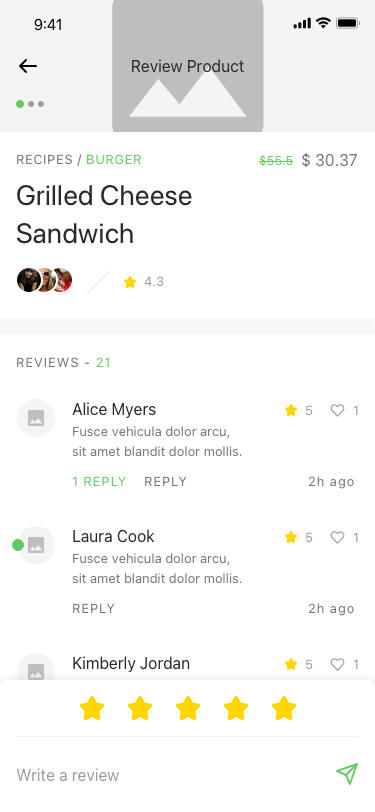
Text in this UI design:
5
1
Nina Neno
Fusce vehicula dolor arcu,
sit amet blandit dolor mollis.
5
1
1 reply
reply
2h ago
Kimberly Jordan
Fusce vehicula dolor arcu,
sit amet blandit dolor mollis.
5
1
reply
Laura Cook
Fusce vehicula dolor arcu,
sit amet blandit dolor mollis.
2h ago
5
1
1 reply
reply
2h ago
Alice Myers
Fusce vehicula dolor arcu,
sit amet blandit dolor mollis.
REVIEWS - 21
4.3
Grilled Cheese
Sandwich
recipes / burger
$ 30.37
$55.5
Review Product
Write a review